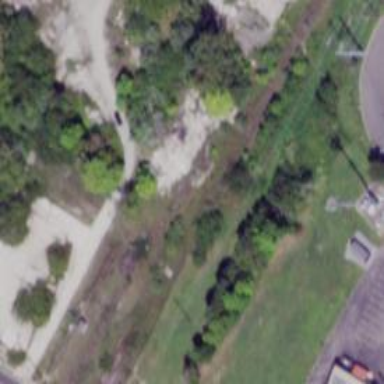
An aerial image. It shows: Railway siding for service.